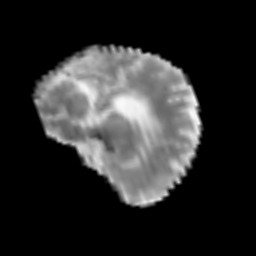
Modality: MD
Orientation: sagittal
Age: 65
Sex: female
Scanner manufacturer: siemens
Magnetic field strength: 3 T
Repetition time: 3.2 s
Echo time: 0.081 s